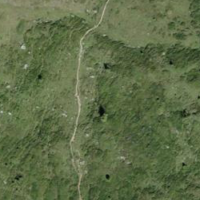
EUNIS habitat code: 26
Species observed at this site:
Campanula barbata
Arnica montana
Parnassia palustris
Crepis aurea